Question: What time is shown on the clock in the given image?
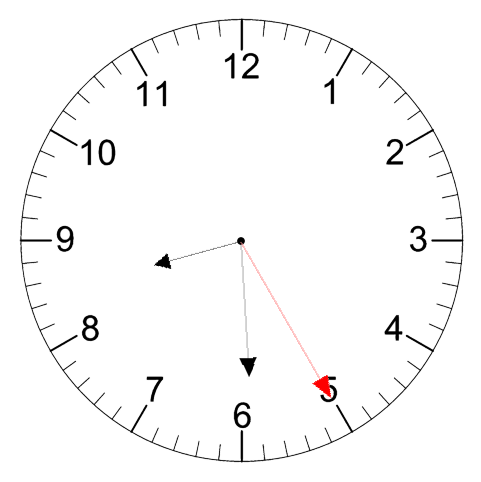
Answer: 08:29:25